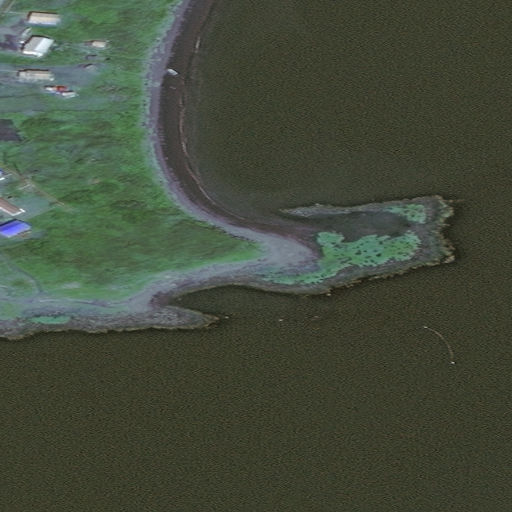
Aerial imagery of point in Alaska named Village Point containing only unknown